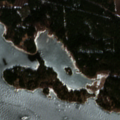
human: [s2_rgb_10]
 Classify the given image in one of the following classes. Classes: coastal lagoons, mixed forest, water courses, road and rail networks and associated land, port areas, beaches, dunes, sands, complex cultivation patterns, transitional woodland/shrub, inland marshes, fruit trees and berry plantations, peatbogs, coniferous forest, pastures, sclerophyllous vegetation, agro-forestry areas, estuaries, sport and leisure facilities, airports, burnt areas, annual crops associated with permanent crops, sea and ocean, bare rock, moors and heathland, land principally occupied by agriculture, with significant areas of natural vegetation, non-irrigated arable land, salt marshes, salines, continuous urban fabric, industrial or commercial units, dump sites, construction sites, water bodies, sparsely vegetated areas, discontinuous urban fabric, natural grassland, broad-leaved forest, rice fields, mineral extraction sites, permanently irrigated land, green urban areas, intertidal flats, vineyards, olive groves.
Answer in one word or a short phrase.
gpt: land principally occupied by agriculture, with significant areas of natural vegetation, coniferous forest, sea and ocean